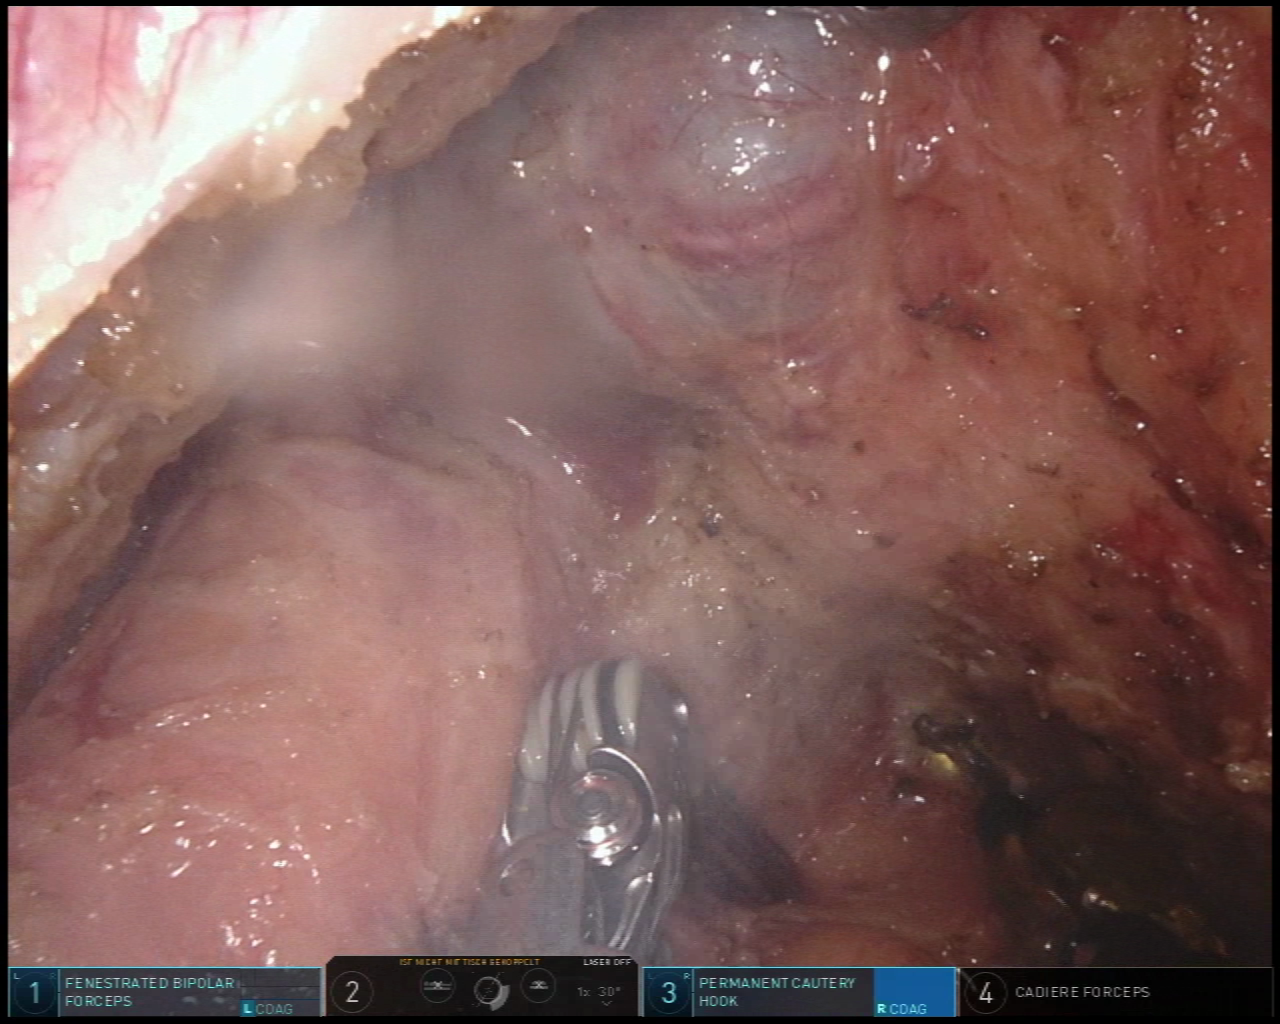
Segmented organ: vesicular_glands
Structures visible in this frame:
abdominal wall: no
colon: no
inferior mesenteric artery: no
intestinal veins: no
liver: no
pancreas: no
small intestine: no
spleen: no
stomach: no
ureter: no
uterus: no
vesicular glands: yes